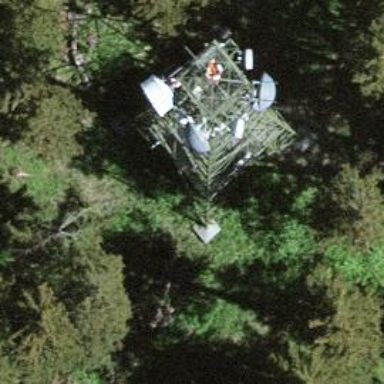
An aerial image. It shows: Man-made mast used for communication purposes.